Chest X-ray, AP view. Patient: 43 years old, sex M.
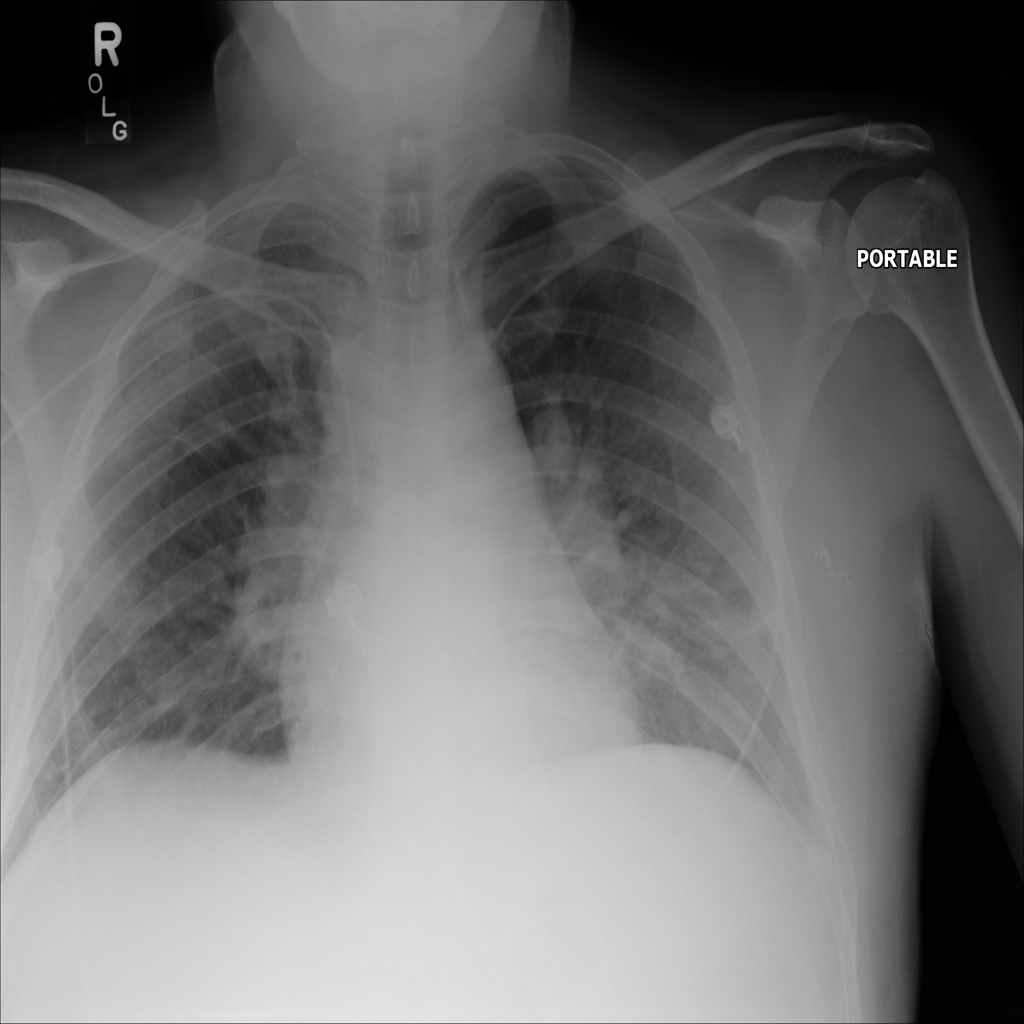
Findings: Infiltration